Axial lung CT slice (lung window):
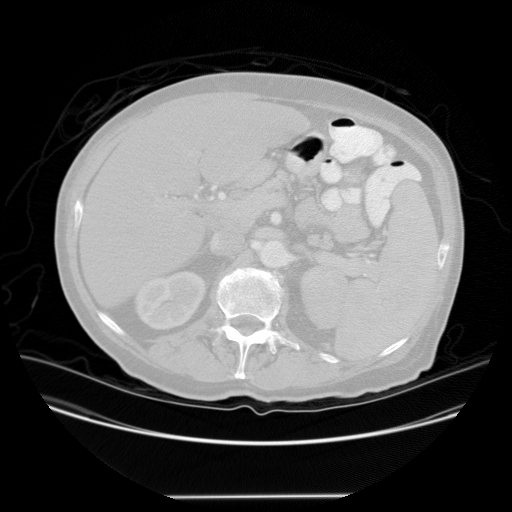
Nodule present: no